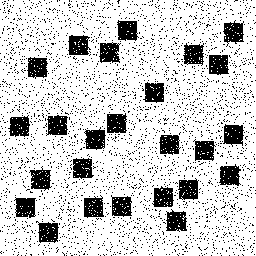
Squares: 25
Triangles: 0
Stars: 0
Total shapes: 25